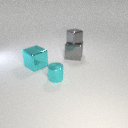
large gray metal cube to the right of large cyan metal cube